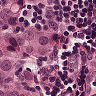
Metastatic tissue present: yes